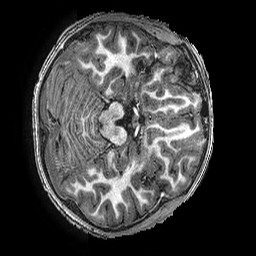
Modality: T1w
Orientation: axial
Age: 13
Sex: male
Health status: ill
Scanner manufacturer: ge
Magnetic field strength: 3 T
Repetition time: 0.00766 s
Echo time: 0.003476 s